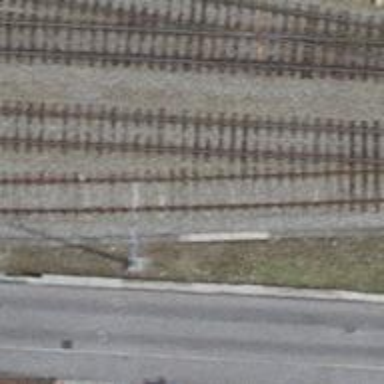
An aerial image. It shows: Railway yard with electrified tracks and single track.